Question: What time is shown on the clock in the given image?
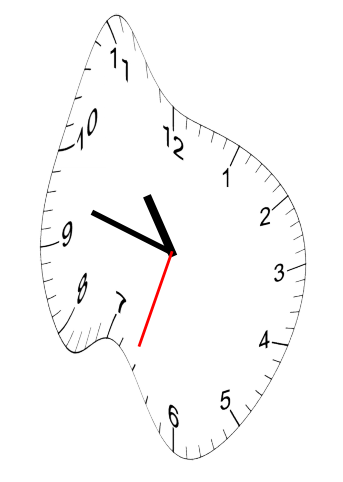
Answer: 10:47:33